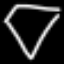
Label: diamond